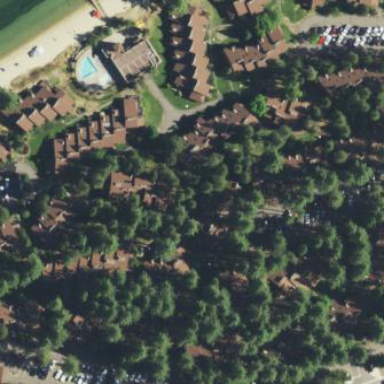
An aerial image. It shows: Hotel.